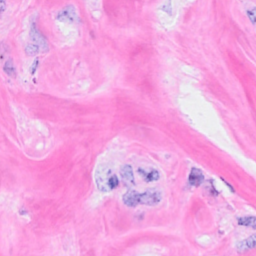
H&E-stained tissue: Breast